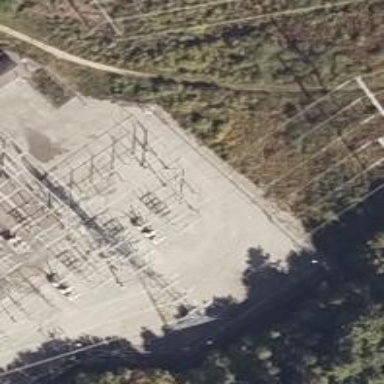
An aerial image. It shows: Switch used for power control.